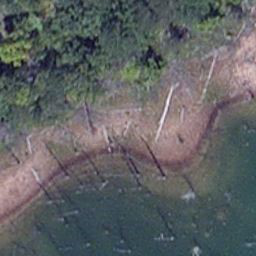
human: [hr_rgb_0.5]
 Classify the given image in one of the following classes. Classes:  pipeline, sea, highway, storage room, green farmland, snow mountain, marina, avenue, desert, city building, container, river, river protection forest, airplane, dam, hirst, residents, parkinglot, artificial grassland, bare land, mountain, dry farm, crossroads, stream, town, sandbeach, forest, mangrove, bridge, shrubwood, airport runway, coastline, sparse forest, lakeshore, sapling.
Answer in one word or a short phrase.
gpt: lakeshore